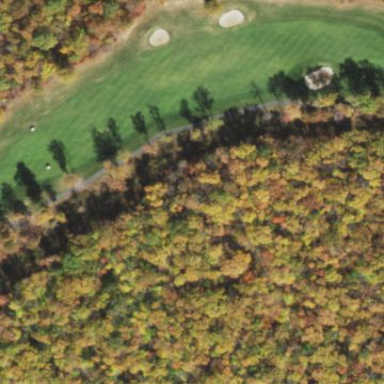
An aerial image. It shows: Area of rough grass used for golf.